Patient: sex F, age 72
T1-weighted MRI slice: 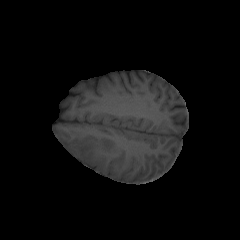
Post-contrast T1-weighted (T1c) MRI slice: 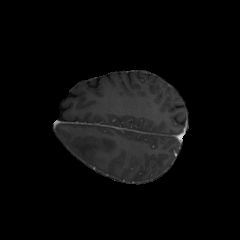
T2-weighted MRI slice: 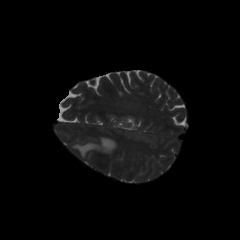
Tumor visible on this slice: yes
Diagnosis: Glioblastoma, IDH-wildtype
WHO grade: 4